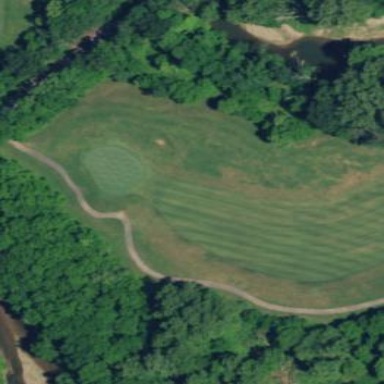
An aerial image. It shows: Grassy golf fairway.